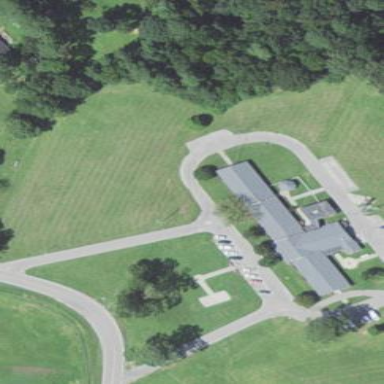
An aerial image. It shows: Nursing home building.